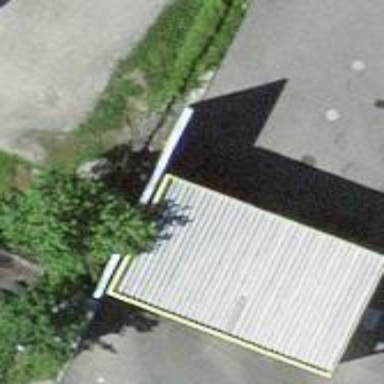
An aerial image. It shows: Building serving as car wash facility.